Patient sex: M
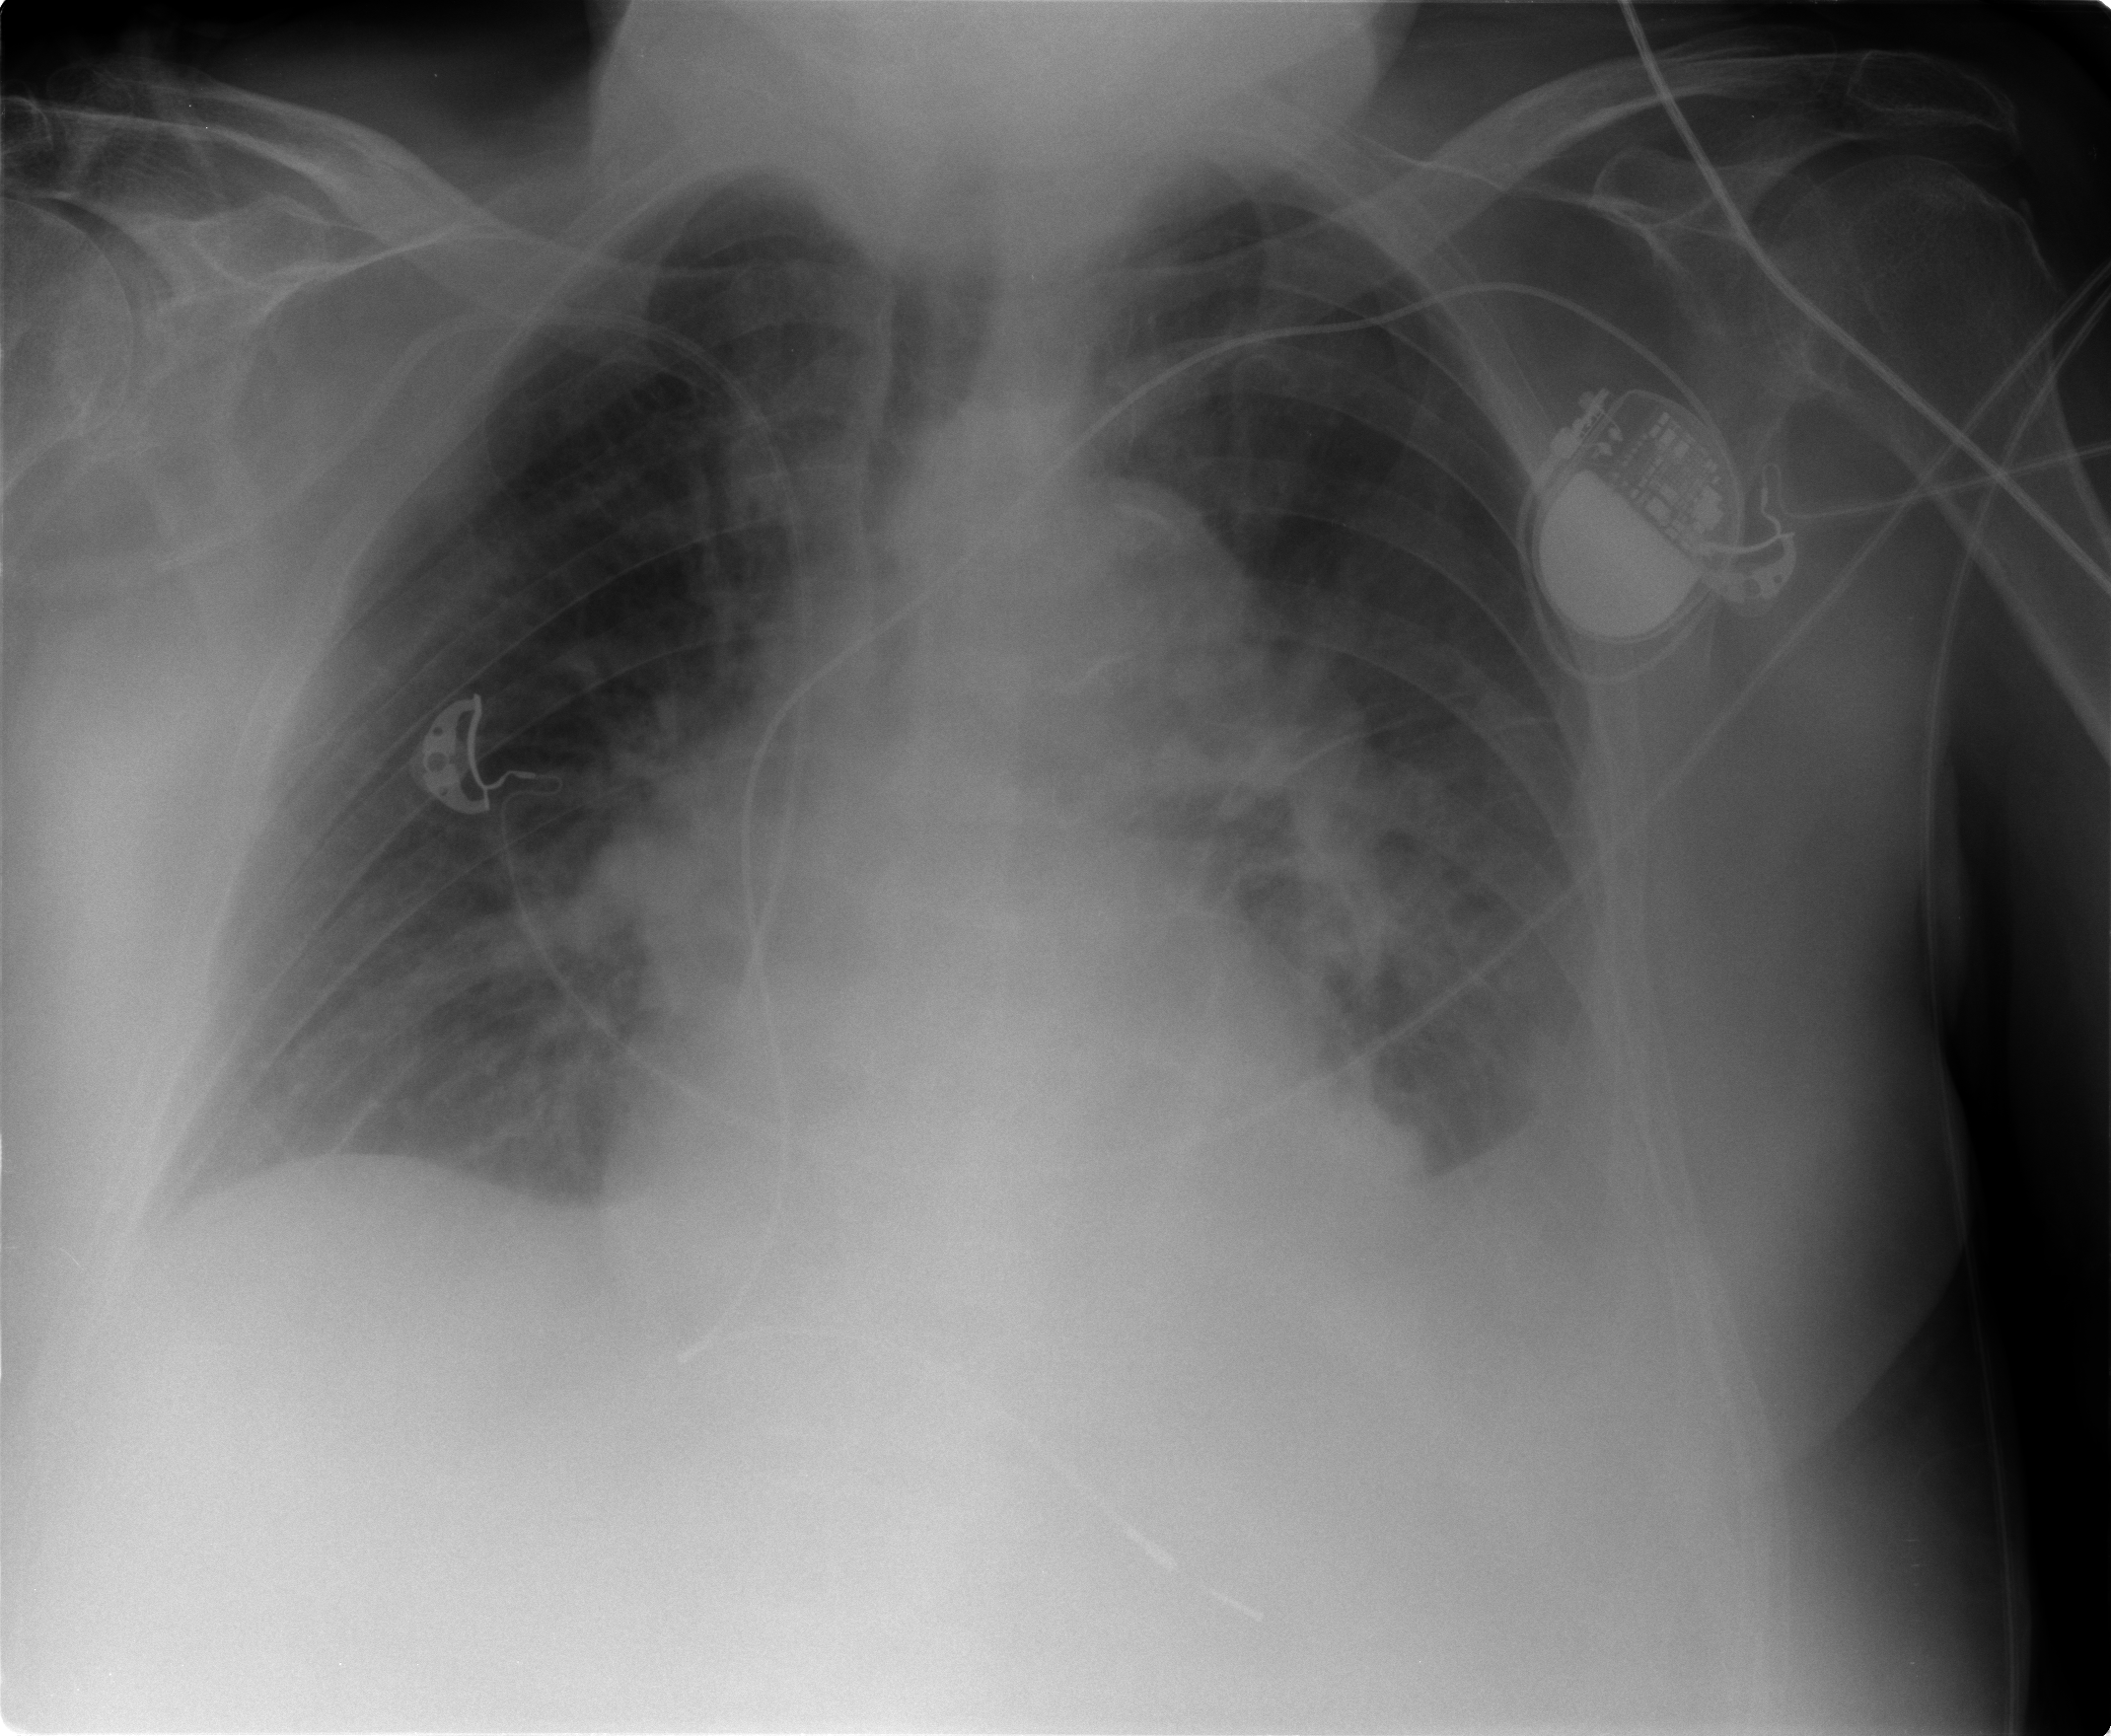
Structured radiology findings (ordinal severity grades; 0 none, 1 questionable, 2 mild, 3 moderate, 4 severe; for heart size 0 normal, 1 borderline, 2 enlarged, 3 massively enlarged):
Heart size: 2
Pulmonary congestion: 0
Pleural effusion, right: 0
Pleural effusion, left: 2
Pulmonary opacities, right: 0
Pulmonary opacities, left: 2
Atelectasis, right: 0
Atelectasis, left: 2